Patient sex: F
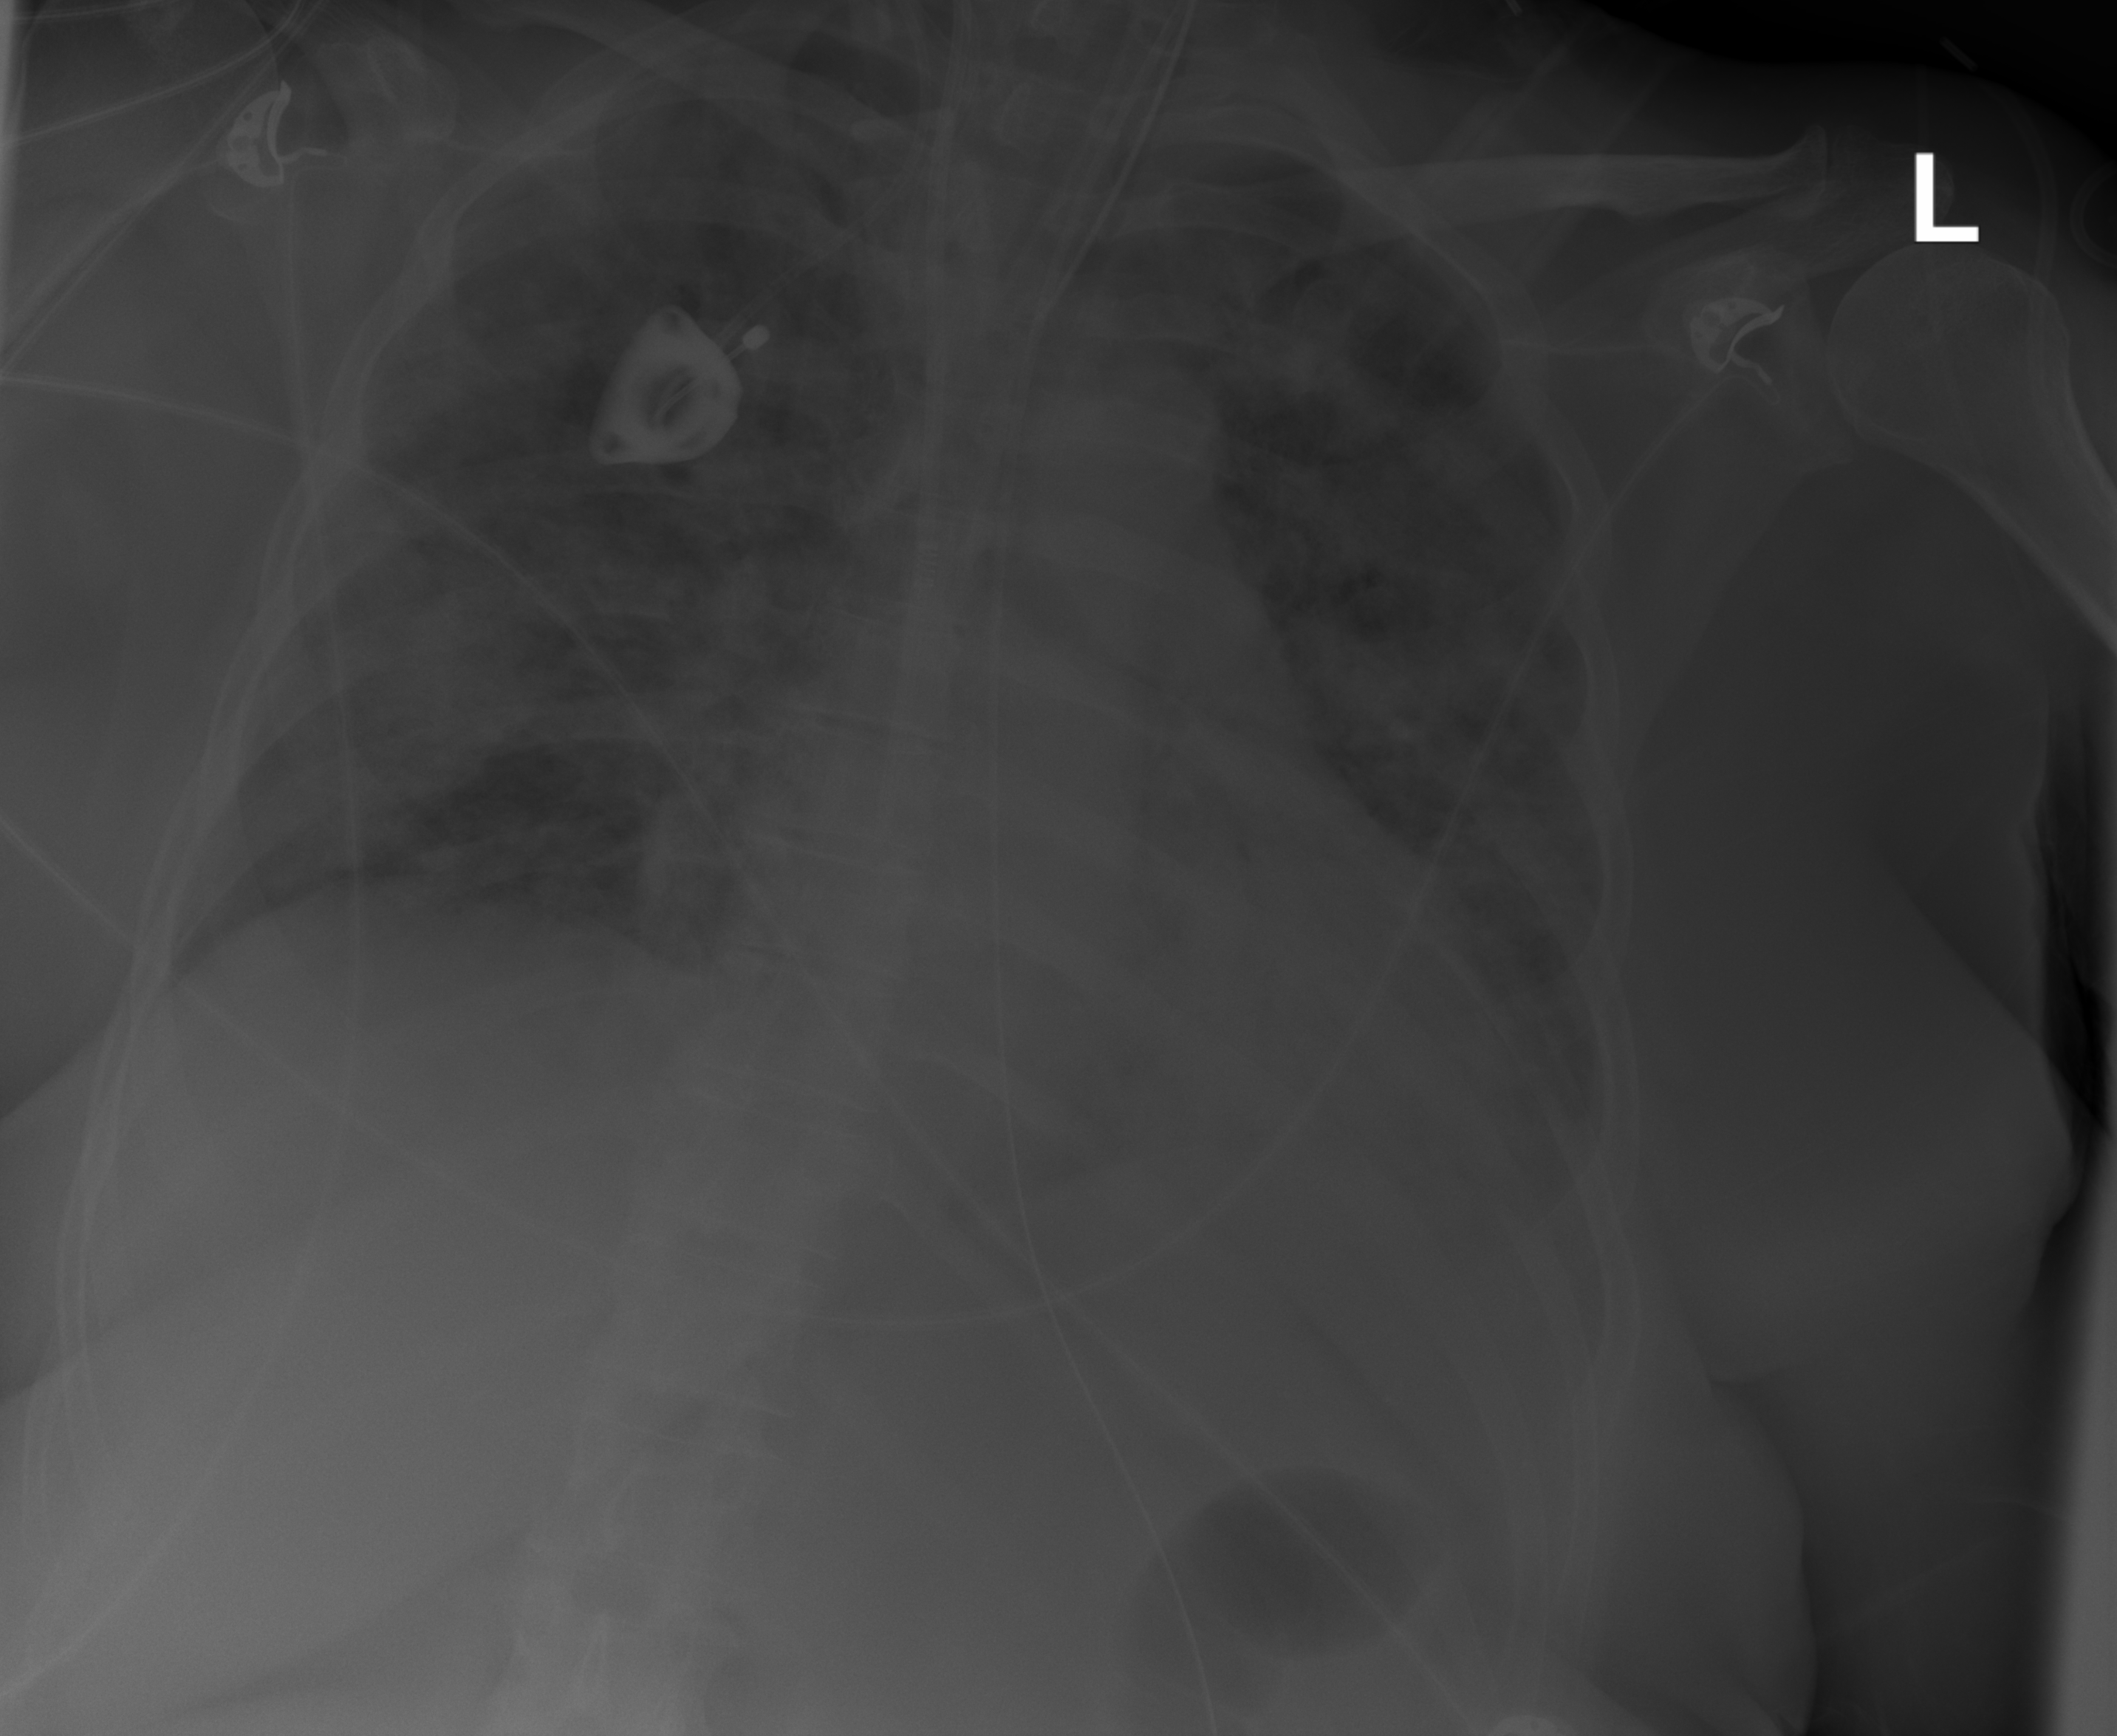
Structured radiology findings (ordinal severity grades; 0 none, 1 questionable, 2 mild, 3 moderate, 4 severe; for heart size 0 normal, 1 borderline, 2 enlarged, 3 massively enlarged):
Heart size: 2
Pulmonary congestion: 2
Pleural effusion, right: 0
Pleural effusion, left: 0
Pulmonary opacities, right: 4
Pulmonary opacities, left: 4
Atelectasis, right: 4
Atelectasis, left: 4